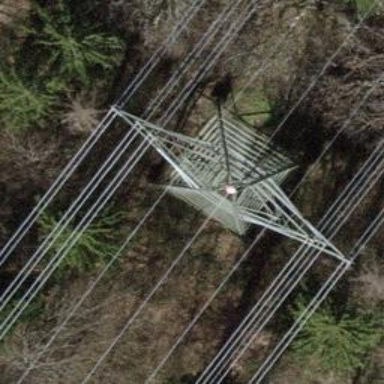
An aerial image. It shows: Power tower.